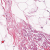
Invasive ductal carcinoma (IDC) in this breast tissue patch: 0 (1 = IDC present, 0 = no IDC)